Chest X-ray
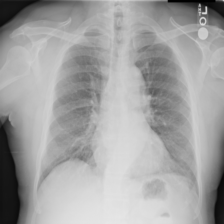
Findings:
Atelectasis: negative
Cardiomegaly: negative
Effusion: negative
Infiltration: negative
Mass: negative
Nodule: negative
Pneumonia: negative
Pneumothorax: negative
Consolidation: negative
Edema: negative
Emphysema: negative
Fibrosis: negative
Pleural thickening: negative
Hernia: negative